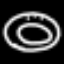
Label: donut